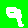
Digit: 9